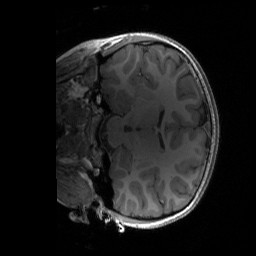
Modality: T1w
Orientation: coronal
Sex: female
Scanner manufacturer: siemens
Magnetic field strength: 3 T
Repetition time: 1.9 s
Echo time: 0.00243 s